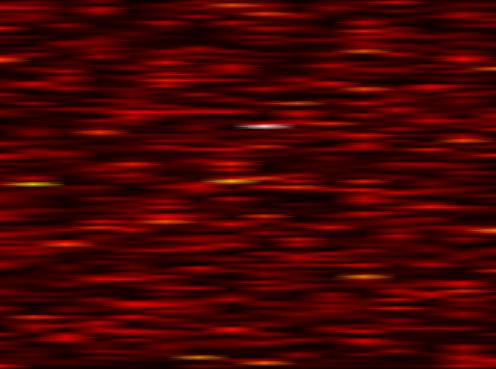
Label: UFMC